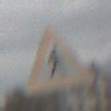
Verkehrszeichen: FussgaengerLinks
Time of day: MorningAfternoon
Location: Outdoor (Nature)
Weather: Overcast
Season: NotSpecified
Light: Natural